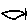
Label: fish